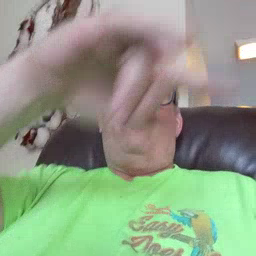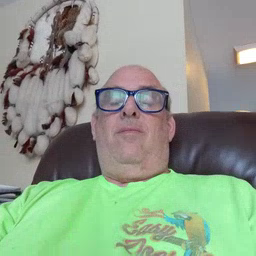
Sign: airplane